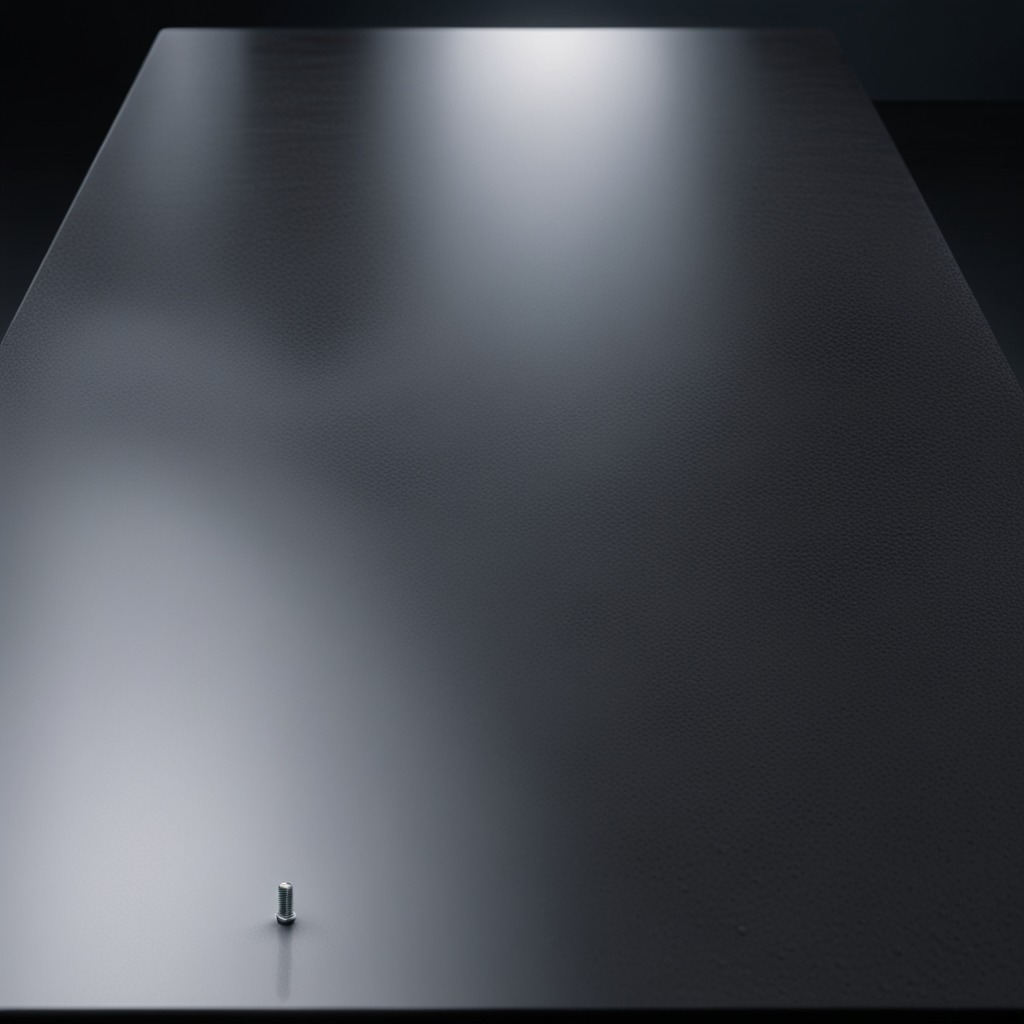
A metal screw is lying on the clean granite table inside a workshop at night.